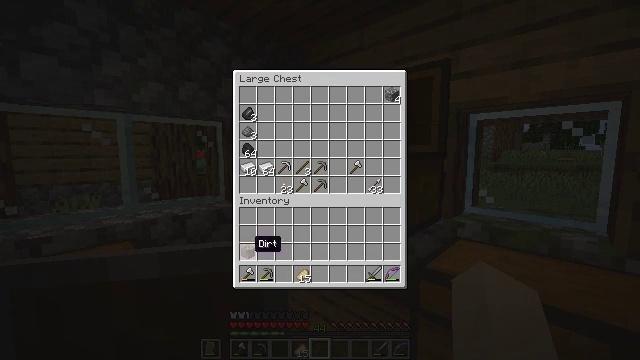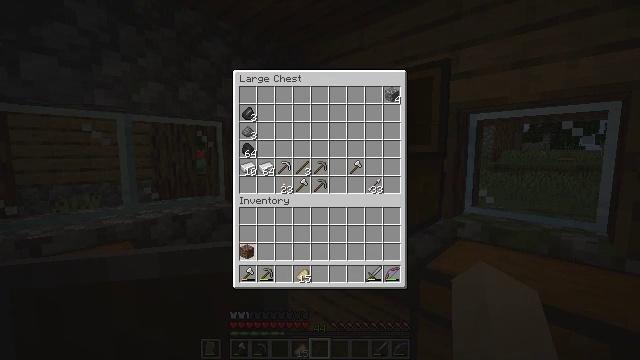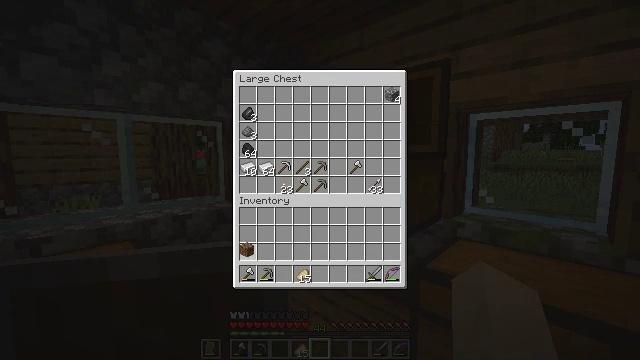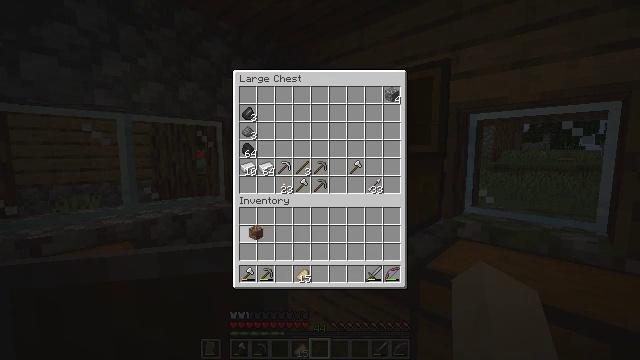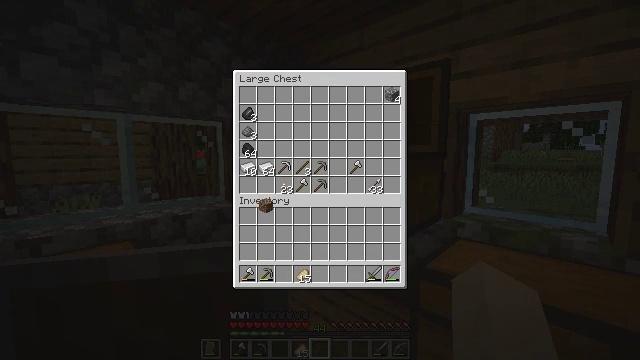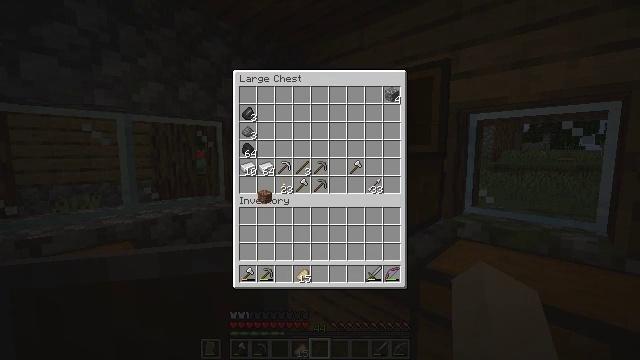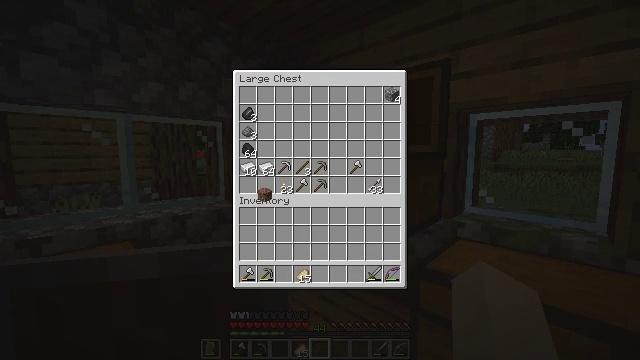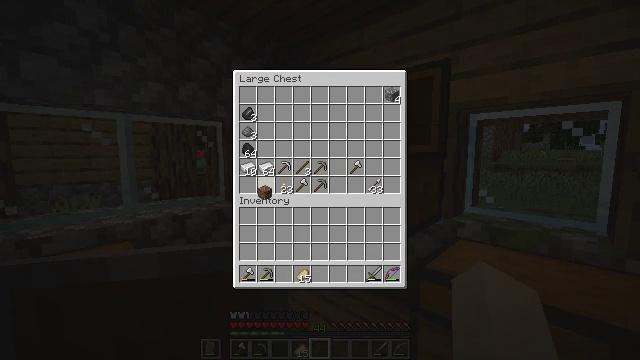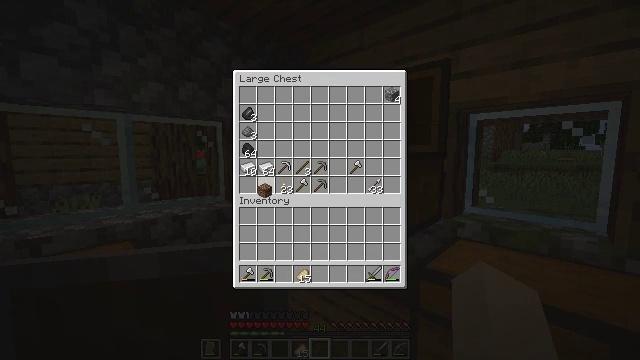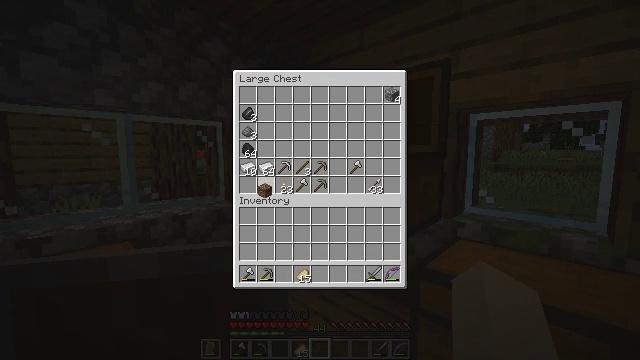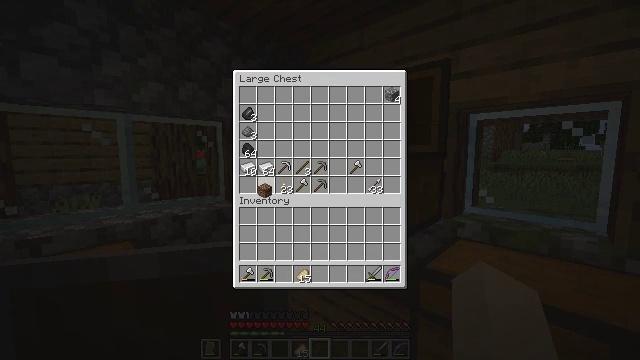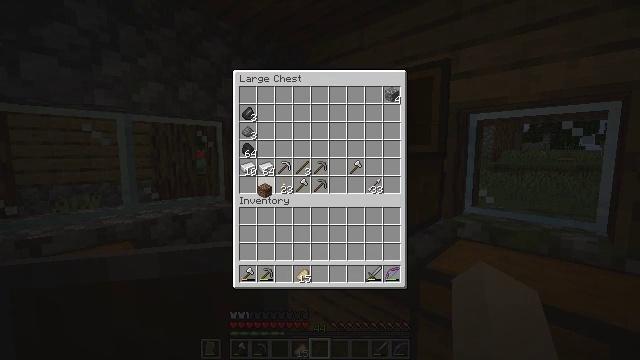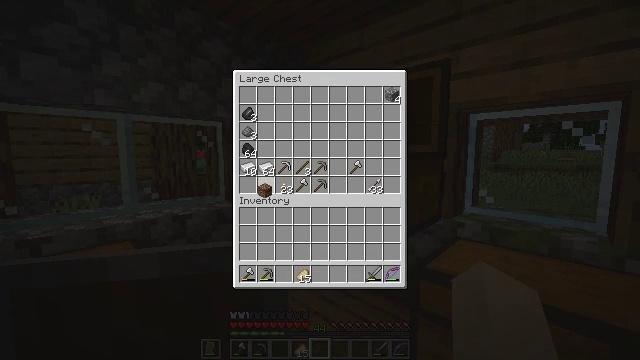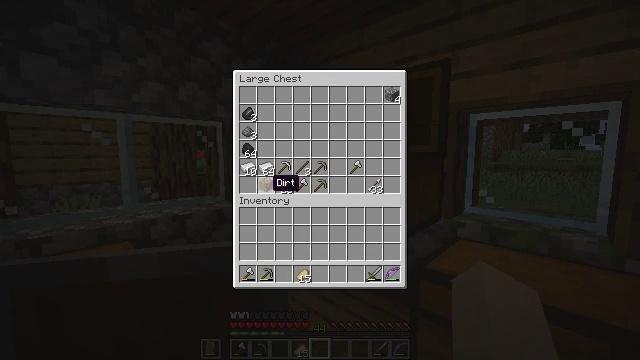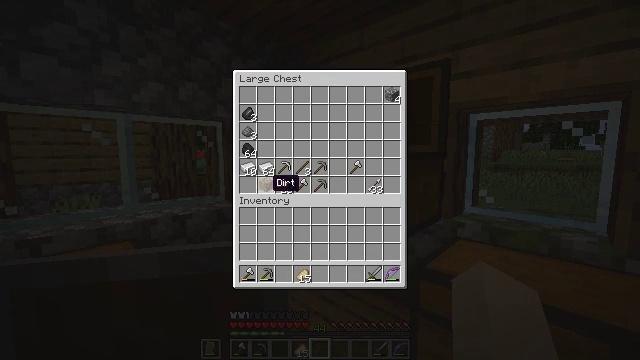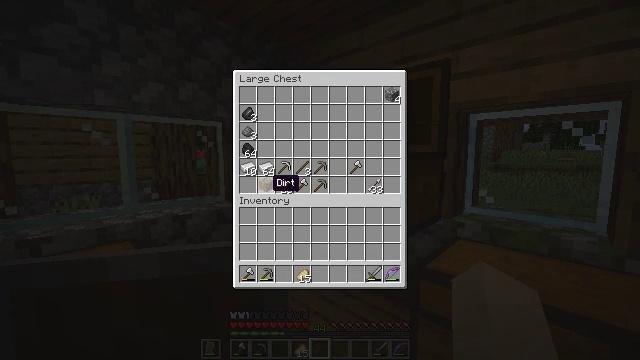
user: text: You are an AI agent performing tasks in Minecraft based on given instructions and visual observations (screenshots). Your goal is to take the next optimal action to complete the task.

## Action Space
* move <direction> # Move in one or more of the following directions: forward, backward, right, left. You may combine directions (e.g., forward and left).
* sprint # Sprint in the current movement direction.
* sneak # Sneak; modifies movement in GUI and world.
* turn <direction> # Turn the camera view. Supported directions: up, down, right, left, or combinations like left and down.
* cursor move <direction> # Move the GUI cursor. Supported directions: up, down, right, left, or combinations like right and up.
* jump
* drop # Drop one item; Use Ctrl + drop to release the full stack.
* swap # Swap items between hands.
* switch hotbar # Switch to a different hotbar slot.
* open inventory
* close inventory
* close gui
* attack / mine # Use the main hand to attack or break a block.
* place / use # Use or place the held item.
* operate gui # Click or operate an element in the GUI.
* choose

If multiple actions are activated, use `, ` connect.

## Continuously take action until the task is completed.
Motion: motion action
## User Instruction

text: Destroy the dangerous spawner.
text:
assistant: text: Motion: operate gui
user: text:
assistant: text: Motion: operate gui
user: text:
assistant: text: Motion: cursor move right and up
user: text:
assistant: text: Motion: cursor move right and up
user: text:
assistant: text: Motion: cursor move up
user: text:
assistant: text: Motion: no_op
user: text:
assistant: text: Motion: no_op
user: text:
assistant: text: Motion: no_op
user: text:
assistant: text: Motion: no_op
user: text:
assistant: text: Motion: operate gui
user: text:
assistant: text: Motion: operate gui
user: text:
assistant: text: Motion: operate gui
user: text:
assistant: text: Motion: no_op
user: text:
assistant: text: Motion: no_op
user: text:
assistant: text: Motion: no_op
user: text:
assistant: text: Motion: no_op
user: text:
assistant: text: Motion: no_op
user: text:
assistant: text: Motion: cursor move right and down
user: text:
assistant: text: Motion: cursor move right and down
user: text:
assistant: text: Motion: cursor move right and down
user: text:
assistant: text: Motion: cursor move right
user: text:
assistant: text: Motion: no_op
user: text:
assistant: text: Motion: no_op
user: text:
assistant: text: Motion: no_op
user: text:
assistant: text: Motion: cursor move right
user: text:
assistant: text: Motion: cursor move right
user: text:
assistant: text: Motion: no_op
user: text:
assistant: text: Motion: no_op
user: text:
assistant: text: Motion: no_op
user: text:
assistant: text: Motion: no_op